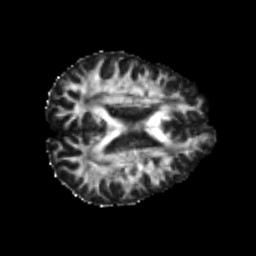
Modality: FA
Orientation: axial
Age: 21
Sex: male
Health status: healthy
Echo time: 0.074 s